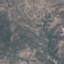
Label: HerbaceousVegetation